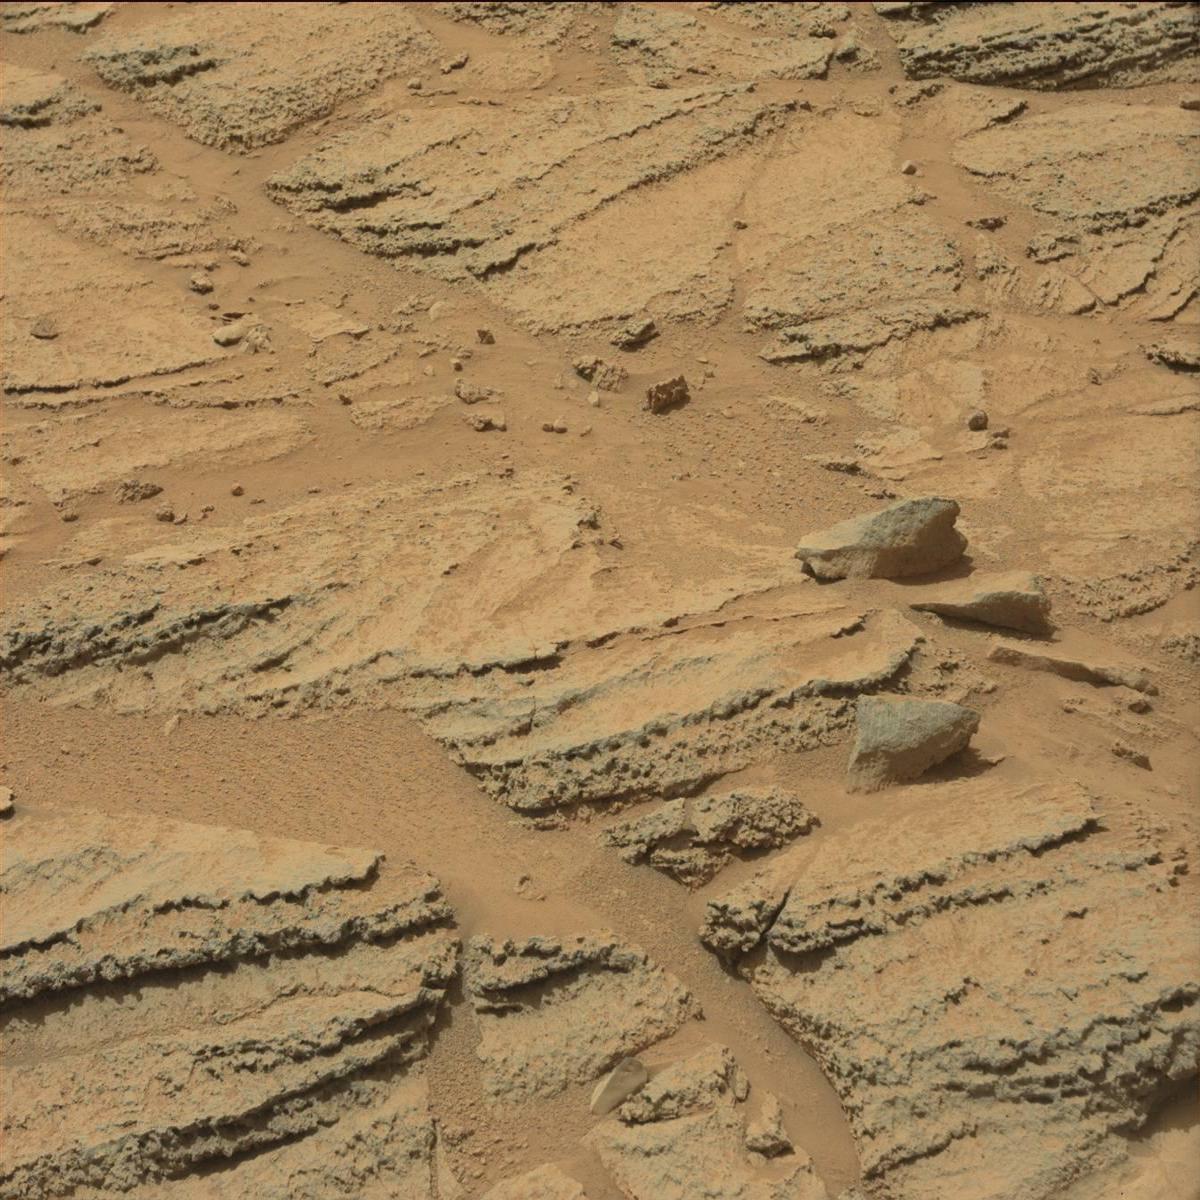
Terrain classes present: Bedrock, Rock, Sand / Soil